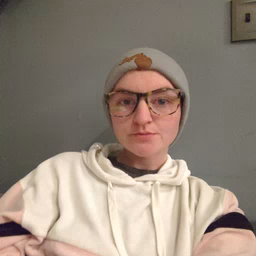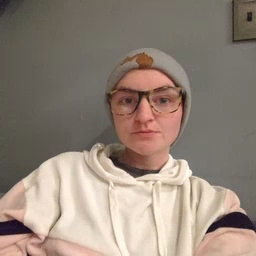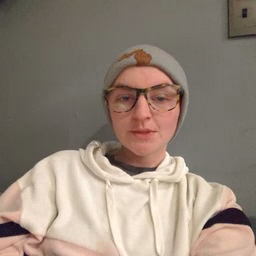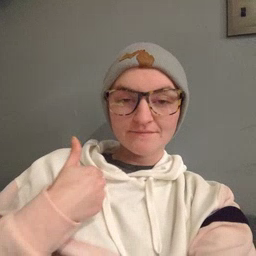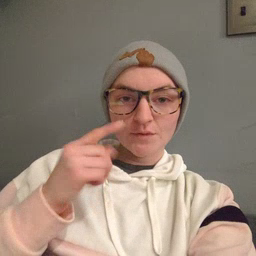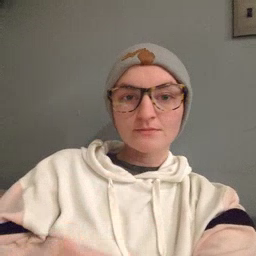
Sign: haveto